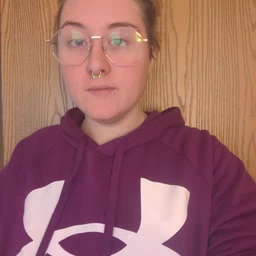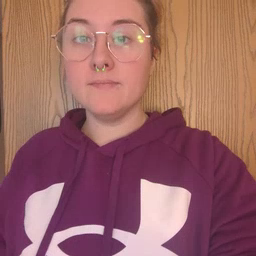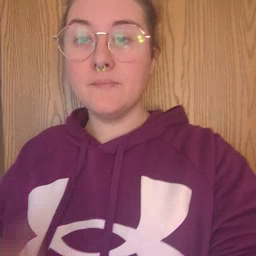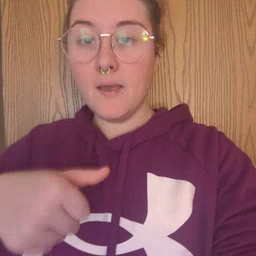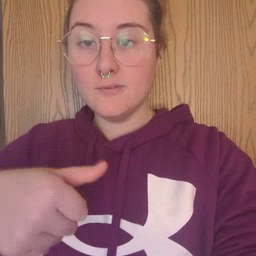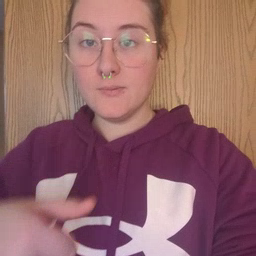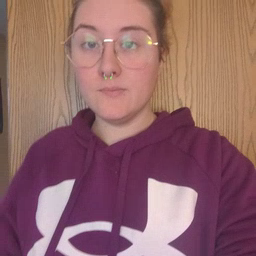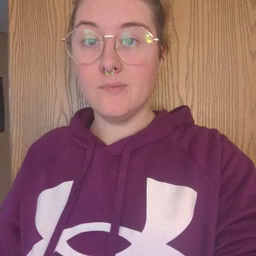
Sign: puzzle